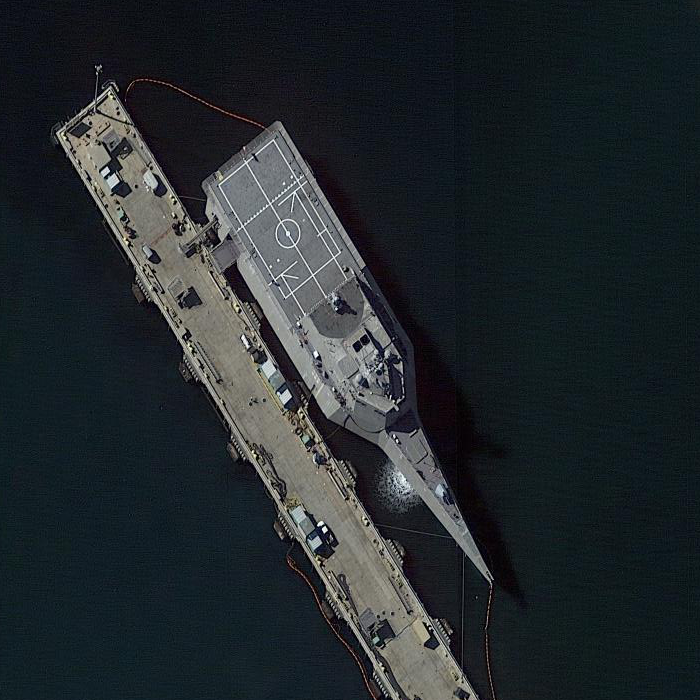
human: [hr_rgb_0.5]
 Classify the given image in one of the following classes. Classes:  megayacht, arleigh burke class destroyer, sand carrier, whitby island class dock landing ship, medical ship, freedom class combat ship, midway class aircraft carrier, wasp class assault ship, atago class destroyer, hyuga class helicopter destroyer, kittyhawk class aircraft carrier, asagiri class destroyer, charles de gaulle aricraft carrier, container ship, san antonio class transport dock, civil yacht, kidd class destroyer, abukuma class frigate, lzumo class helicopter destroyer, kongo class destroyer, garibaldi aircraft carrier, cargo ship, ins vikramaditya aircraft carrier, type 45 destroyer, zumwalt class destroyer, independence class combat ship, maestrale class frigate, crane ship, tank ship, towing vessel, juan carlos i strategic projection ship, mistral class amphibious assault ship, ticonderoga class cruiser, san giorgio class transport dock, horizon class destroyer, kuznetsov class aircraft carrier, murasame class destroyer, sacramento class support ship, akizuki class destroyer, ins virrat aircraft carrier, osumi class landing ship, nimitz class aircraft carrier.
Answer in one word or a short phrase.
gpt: Independence class combat ship